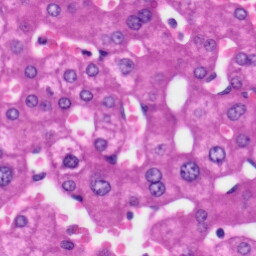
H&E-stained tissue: Liver